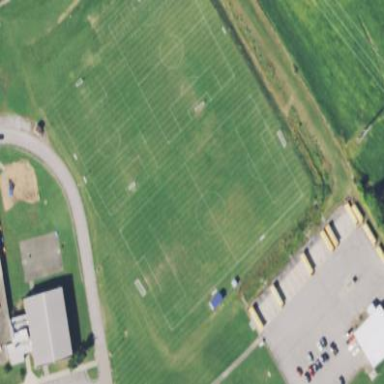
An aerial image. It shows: Soccer pitch for leisure land activities.